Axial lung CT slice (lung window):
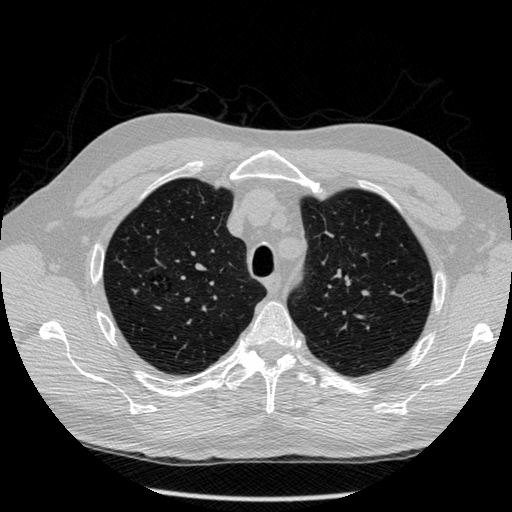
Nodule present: no